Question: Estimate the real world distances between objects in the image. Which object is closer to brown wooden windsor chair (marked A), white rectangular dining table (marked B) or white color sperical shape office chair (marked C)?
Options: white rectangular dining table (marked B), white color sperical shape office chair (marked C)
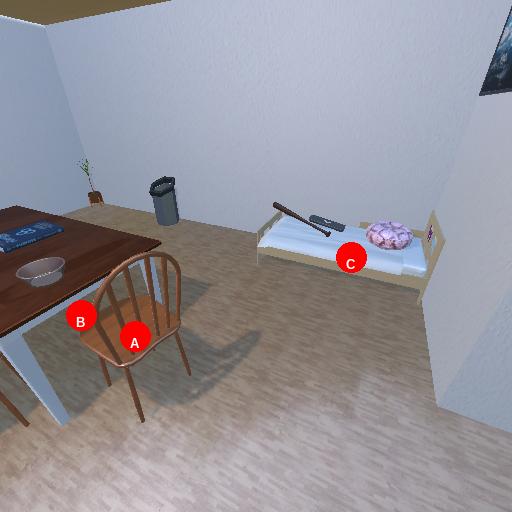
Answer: white rectangular dining table (marked B)